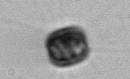
Label: Thalassiosira